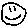
Label: smiley face